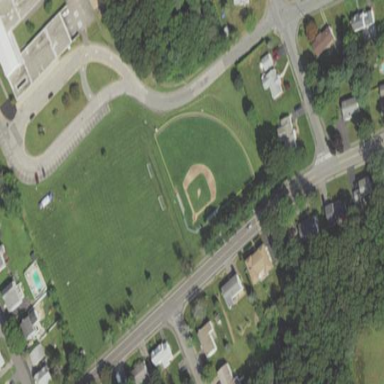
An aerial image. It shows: Baseball pitch for leisure land.